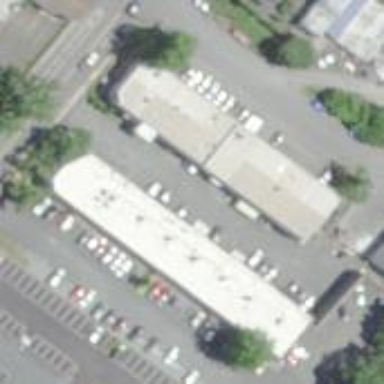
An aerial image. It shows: Commercial building.